Question: I need to make this implementation:

I'm using Php and MySQL. As you can see the prices can be dynamically built. In order to manage this requirement I have made the following schema:
'''
'tbl_states' (id, state)
'tbl_prices' (id, price)
'tbl_years' (id, year)
'tbl_states_prices' (id, state_id, customer_id, year_id, price_id, value)
'''
The values for each price are going to be stored in 'tbl_states_prices'. The values depend on the State, the Customer and the Year. My concern is on the size of this table as the maximum number of years is 20, prices are about 6 and the average number of customers is 300.
I don't know what are the consequences of using this schema. How should I manage this table? Split into small tables per customer? Views? My lack of experience with Databases does not help me. Suggestions will be appreciated.
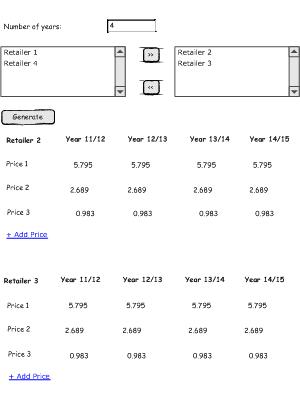
Answer: You gave few information, so again I have to guess a scenario
on my own, this is a possible one.
We keep info for retailers. Every retailer has many customers, and a
customer could be customer of many retailers so this a many to many
relationship, which requires an other table to help.
For every pair of cutomer and retailer we keep unique charges (forecasting).
One charge belongs a one customer only.
Year1, year2 fields no, year must be a single field not many fields. And
because this is a field with multiple occurences (similar to the telephone case)
good practice requires an other table to help us. So there is not such thing like
dynamic fields, fields are static like stone, a foundamental rule! In addition if
we are talking about really huge data (which I do not think is the case, we could
break the charges table in parts related to a specific year for example, but this
requires more work).
A very important thing.. you might have a specific way on your mind how you will
present this data, year 1, year 2 etc horizontally, vertically.. however you never
let this ideas interfere on your relational diagram, visual display (may change any time)
and er design must be kept separate.
As for states there is a small trick to keep the field small, which means faster job
and omitting the state table.It requires a simple php function that when given a state
e.g California it stores a tinyint instead of the varchar California. Or you can keep a
state table with its tinyint id passed as foreign key to charges table.
Chose whichever you like.
//
Below is a guiding example only.
'''
drop table if exists 'Entity_Phone';
drop table if exists 'Retailer_Customer';
drop table if exists 'Charge';
drop table if exists 'Retailer';
drop table if exists 'Customer';
drop table if exists 'Entity';
CREATE TABLE 'Entity' (
'entity_id' INT UNSIGNED NOT NULL AUTO_INCREMENT,
/*example code 0 is for retailer and code 1 is for customer*/
'entity_code' tinyint not null,
'entity_other_field' VARCHAR(30) NOT NULL,
PRIMARY KEY ('entity_id')
) ENGINE=InnoDB DEFAULT CHARSET=utf8 ROW_FORMAT=COMPACT;
/*You don't have to use utf8 if not needed*/
/*Phone number, instead of only phone you can store more info
like multiple emails etc, just change the table name to make sense,
the datatype and in the php function that associates codes add
as many codes needed*/
CREATE TABLE 'Entity_Phone' (
'entity_id' INT UNSIGNED NOT NULL ,
'phone' BIGINT UNSIGNED NOT NULL ,
/*code 1 is for fix phone, 2 is for mobile phone and 3 for fax*/
'identification_code' TINYINT UNSIGNED DEFAULT '1' NOT NULL,
PRIMARY KEY ('entity_id'),
CONSTRAINT 'fk1EntData' FOREIGN KEY ('entity_id')
REFERENCES 'Entity' ('entity_id')
ON DELETE CASCADE
) ENGINE=InnoDB ROW_FORMAT=COMPACT;
CREATE TABLE 'Retailer' (
'retailer_fname' VARCHAR(30) NOT NULL,
'retailer_lname' VARCHAR(30) NOT NULL,
/*pkey directly shared from entity table, just with a different name*/
'retailer_id' INT UNSIGNED NOT NULL ,
PRIMARY KEY ('retailer_id'),
CONSTRAINT 'fk1RetEnt' FOREIGN KEY ('retailer_id')
REFERENCES 'Entity' ('entity_id')
ON DELETE CASCADE
) ENGINE=InnoDB DEFAULT CHARSET=utf8 ROW_FORMAT=COMPACT;
CREATE TABLE 'Customer' (
'customer_fname' VARCHAR(30) NOT NULL,
'children_number' tinyint not null,
'customer_id' INT UNSIGNED NOT NULL ,
PRIMARY KEY ('customer_id'),
CONSTRAINT 'fk1CustData' FOREIGN KEY ('customer_id')
REFERENCES 'Entity' ('entity_id')
ON DELETE CASCADE
) ENGINE=InnoDB DEFAULT CHARSET=utf8 ROW_FORMAT=COMPACT;
CREATE TABLE 'Retailer_Customer' (
'customer_id' INT UNSIGNED NOT NULL ,
'retailer_id' INT UNSIGNED NOT NULL ,
PRIMARY KEY ('customer_id','retailer_id'),
CONSTRAINT 'fk1RetCust' FOREIGN KEY ('customer_id')
REFERENCES 'Entity' ('entity_id')
ON DELETE CASCADE,
CONSTRAINT 'fk2RetCust' FOREIGN KEY ('retailer_id')
REFERENCES 'Entity' ('entity_id')
ON DELETE CASCADE
) ENGINE=InnoDB ROW_FORMAT=COMPACT;
/*
if you want to keep the state table... for example you might need to store
information for states so you need this table to keep those fields
CREATE TABLE 'State' (
'state_id' tinyINT UNSIGNED NOT NULL ,
'state_name' varchar(50) not null ,
PRIMARY KEY ('state_id'),
unique('state_name')
) ENGINE=InnoDB ROW_FORMAT=COMPACT;
*/
CREATE TABLE 'Charge' (
'retailer_id' INT UNSIGNED NOT NULL ,
'customer_id' INT UNSIGNED NOT NULL ,
'state_code' TINYINT UNSIGNED NOT NULL ,
/*state could be stored here directly as
varchar however this way it asks less space,
is faster and allows no orthographical erros
on insertion */
/*'state_id' tinyint UNSIGNED NOT NULL , if you want the state table*/
'charge_date_time' DATETIME NOT NULL,
index('customer_id'),
PRIMARY KEY ('retailer_id','customer_id','charge_date_time'),
CONSTRAINT 'fk1Charge' FOREIGN KEY ('retailer_id')
REFERENCES 'Retailer' ('retailer_id')
ON DELETE CASCADE,
CONSTRAINT 'fk2Charge' FOREIGN KEY ('customer_id')
REFERENCES 'Customer' ('customer_id')
ON DELETE CASCADE
/* if you want the state table
,CONSTRAINT 'fk2pr' FOREIGN KEY ('state_id')
REFERENCES 'State' ('state_id')
ON DELETE CASCADE
*/
) ENGINE=InnoDB ROW_FORMAT=COMPACT;
/*This is how you insert a Retailer*/
insert into 'Entity' ('entity_code', 'entity_other_field')
values ('0','test');
insert into 'Retailer' ('retailer_fname', 'retailer_lname',
'retailer_id') values ('John', 'Smith',(SELECT LAST_INSERT_ID()));
insert into 'Entity_Phone' ('entity_id', 'phone','identification_code') values
((SELECT LAST_INSERT_ID()), 123222,3);
/****************************************************/
/*This is how you insert a Customer*/
insert into 'Entity' ('entity_code', 'entity_other_field')
values ('1','test');
insert into 'Customer' ('customer_fname', 'children_number',
'customer_id') values ('Jimm', 3,(SELECT LAST_INSERT_ID()));
insert into 'Entity_Phone' ('entity_id', 'phone','identification_code') values
((SELECT LAST_INSERT_ID()), 43543,3);
/****************************************************/
/*This is how you insert a charge*/
insert into 'Charge' ('retailer_id', 'customer_id','state_code',
'charge_date_time')
values ((select 'retailer_id' from 'Retailer' where 'retailer_fname'='John'),
(select 'customer_id' from 'Customer' where 'customer_fname'='Jimm'),34,(now()));
/*This is how you retrieve a charge*/
select * from 'Charge' where year('charge_date_time') ='2011'
'''